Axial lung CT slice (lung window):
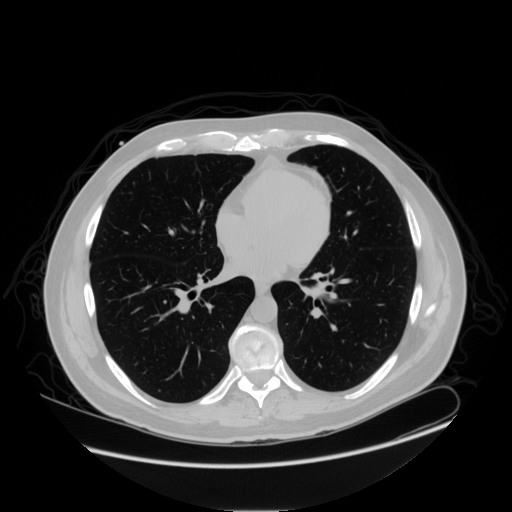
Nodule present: no